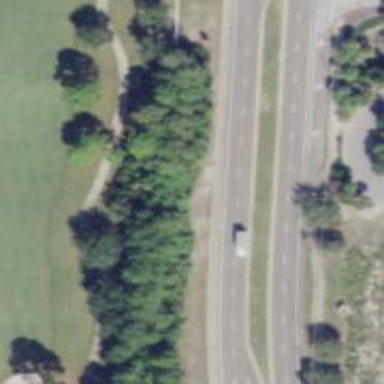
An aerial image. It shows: Expressway with asphalt surface categorized as trunk highway.